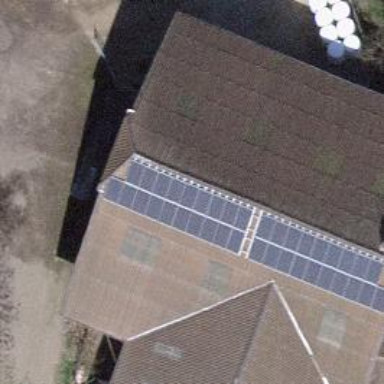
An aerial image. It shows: Solar power generator utilizing photovoltaic technology with solar photovoltaic panels.